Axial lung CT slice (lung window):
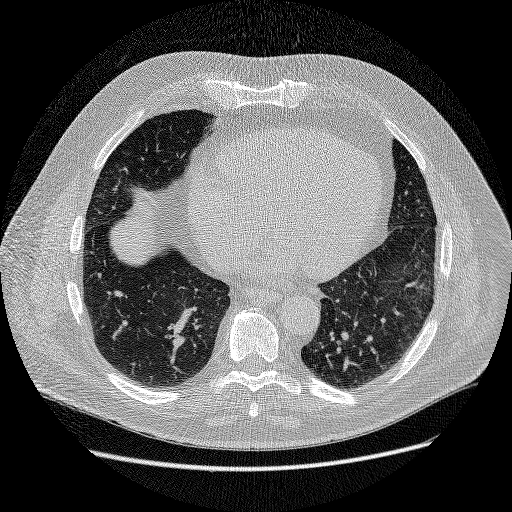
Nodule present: no